The trace is the raw vibration amplitude of a rotating bearing as a function of time. Diagnose the bearing from this image, choosing from: normal, inner_race, outer_race, ball.
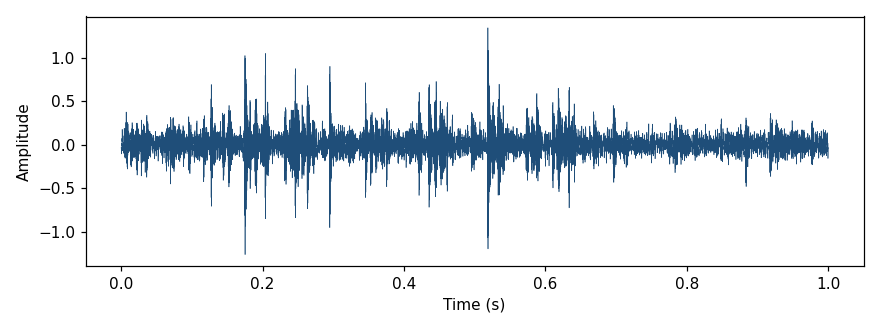
Answer: ball